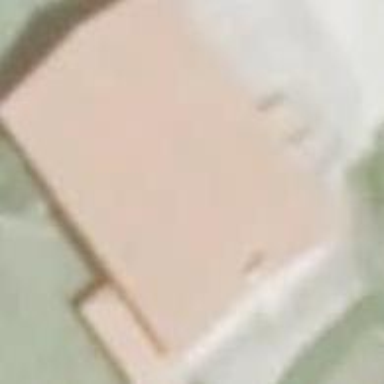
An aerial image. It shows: Simple house.